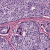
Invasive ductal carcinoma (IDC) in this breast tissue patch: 0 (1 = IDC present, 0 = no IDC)